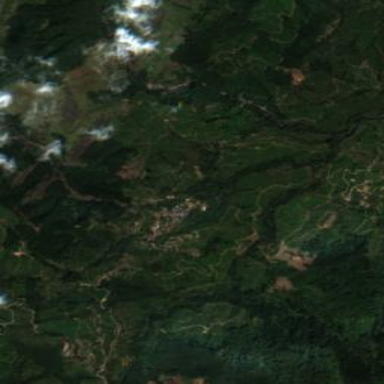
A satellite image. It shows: Tea plantation situated on farmland.